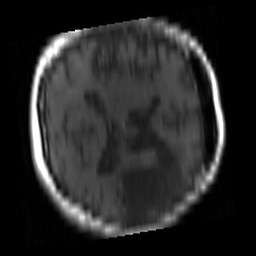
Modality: T1w
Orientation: axial
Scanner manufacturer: philips
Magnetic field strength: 1.5 T
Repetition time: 0.4 s
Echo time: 0.0074 s